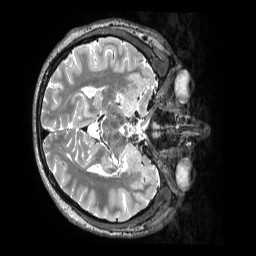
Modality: T2w
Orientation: axial
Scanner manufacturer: siemens
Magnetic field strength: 3 T
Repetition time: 3.2 s
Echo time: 0.563 s